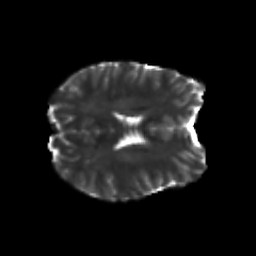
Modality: T2w
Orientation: axial
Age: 26
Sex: male
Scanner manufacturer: siemens
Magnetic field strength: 3 T
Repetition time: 3.5 s
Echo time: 0.125 s